Question: I'm attaching a picture with the mock up that I'm trying to develop with Ext JS.
I'm using a Border layout, and then a Dashboard for the central part, however I see some limitations on it:
1. Panels in the dashboard don't have minimize or maximize button. How can I implement this?
2. How can I make a panel/part to use several columns by default. Right now with the columnIndex you can only specify one of the columns, but what if I want to use several columns, or 100% width, like in the 'functional positions' panel?.
I would appreciate any suggestion, even other alternatives without using a dashboard.

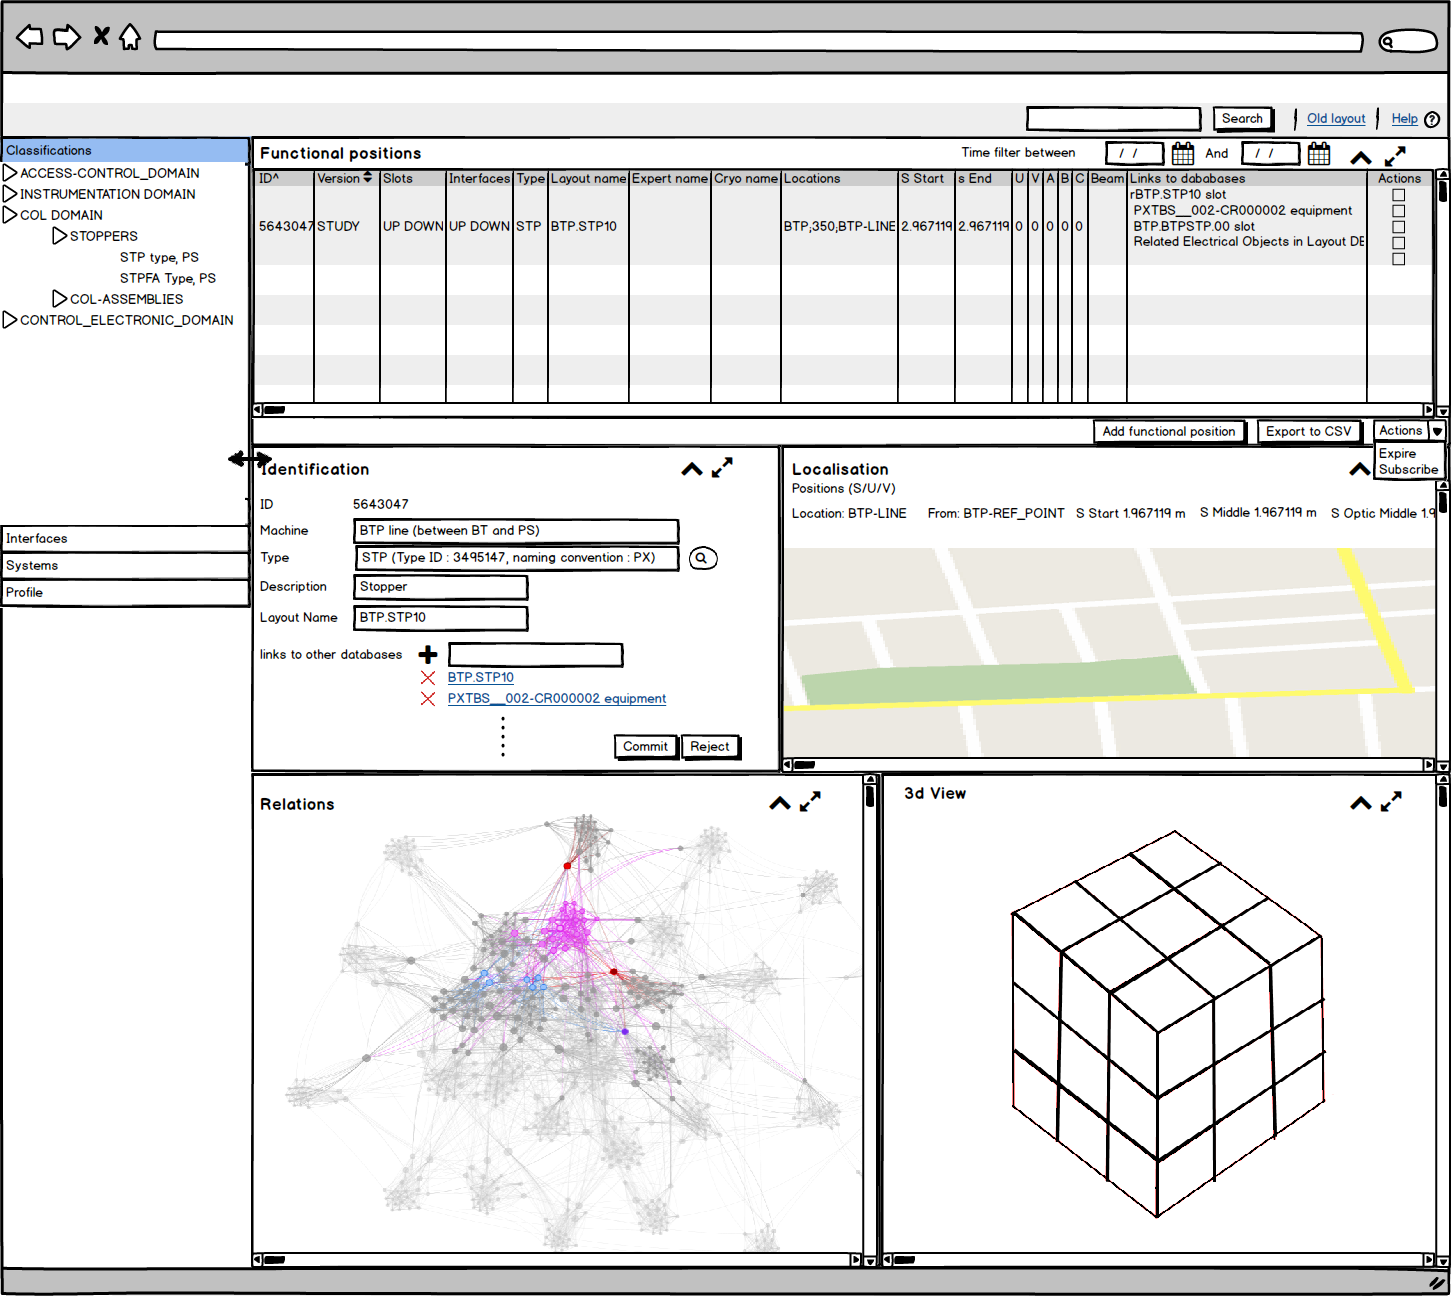
Answer: 1. you can add more tools to a panel.
2. carefully read the docs for columnWidths, for your example this could be: columnWidths: [ 1, 0.4, 0.6, 0.5, 0.5 ]
creating 3 diffent rows